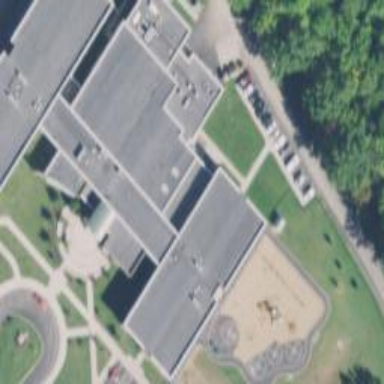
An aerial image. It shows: School building or complex.